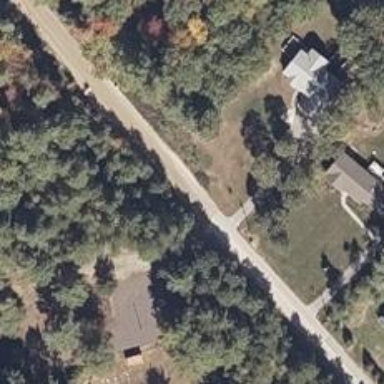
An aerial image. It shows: Residential road.